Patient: sex M, age 65
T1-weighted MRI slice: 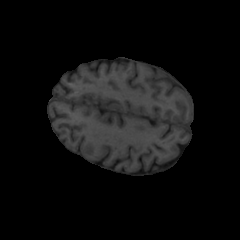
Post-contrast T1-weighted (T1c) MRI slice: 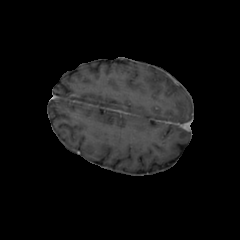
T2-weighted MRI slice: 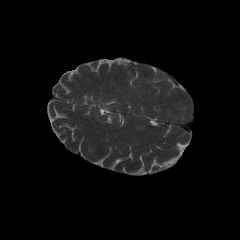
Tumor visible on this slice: no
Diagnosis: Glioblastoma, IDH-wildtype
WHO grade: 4